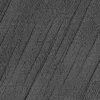
Atmospheric dust classification: not_dusty